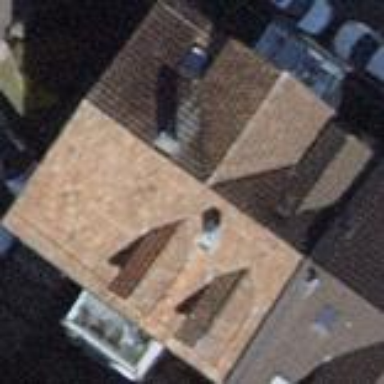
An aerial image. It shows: Gabled building with roof made of roof tiles.